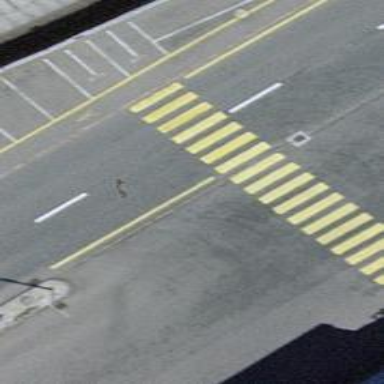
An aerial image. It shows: Zebra crossing on the road.